Question: Is there an API equivilent of the "Upload and Deploy" button in elastic beanstalk?

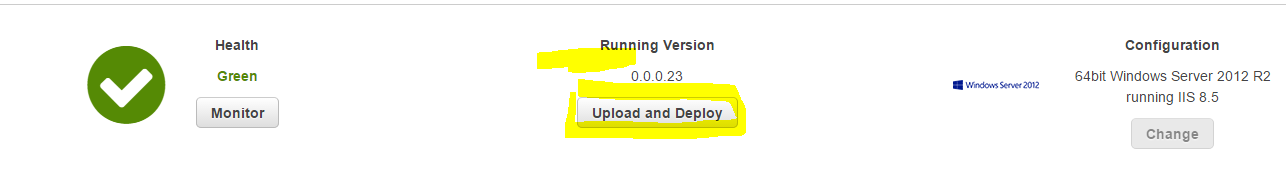
Answer: Its a group of 3 api's
I'll use aws CLI syntax:
'''
s3api put-object --bucket value --key value --body file.zip
elasticbeanstalk create-application-version --application-name myapp --version-label someversion --source-bundle S3Bucket=value,S3Key=value
elasticbeanstalk update-environment --environment-name --version-label someversion
'''